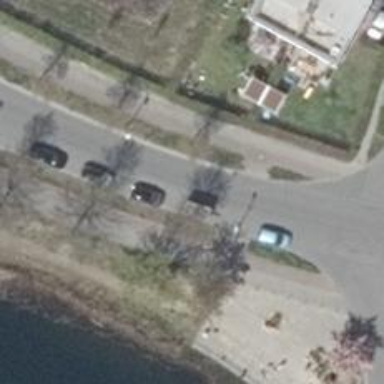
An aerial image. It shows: Residential road with asphalt surface. There are sidewalks on both sides and cycle track.